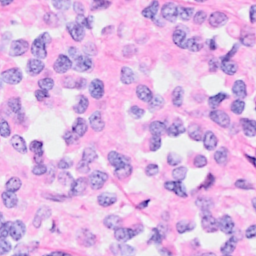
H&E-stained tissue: Breast